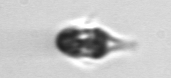
Label: Mesodinium